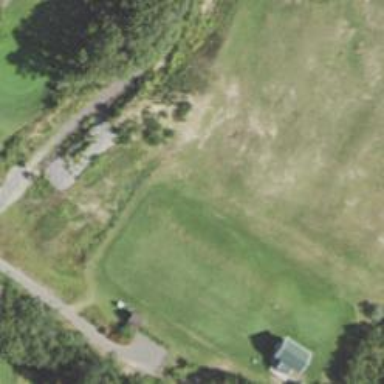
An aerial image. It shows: Golf tee.